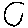
Label: moon